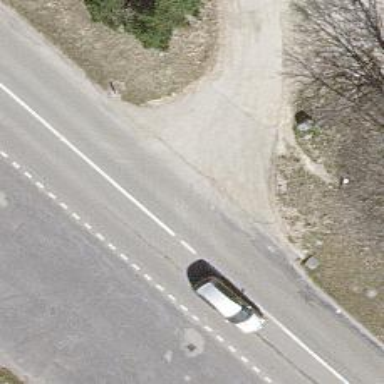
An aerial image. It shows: Secondary road with asphalt surface.